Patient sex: M
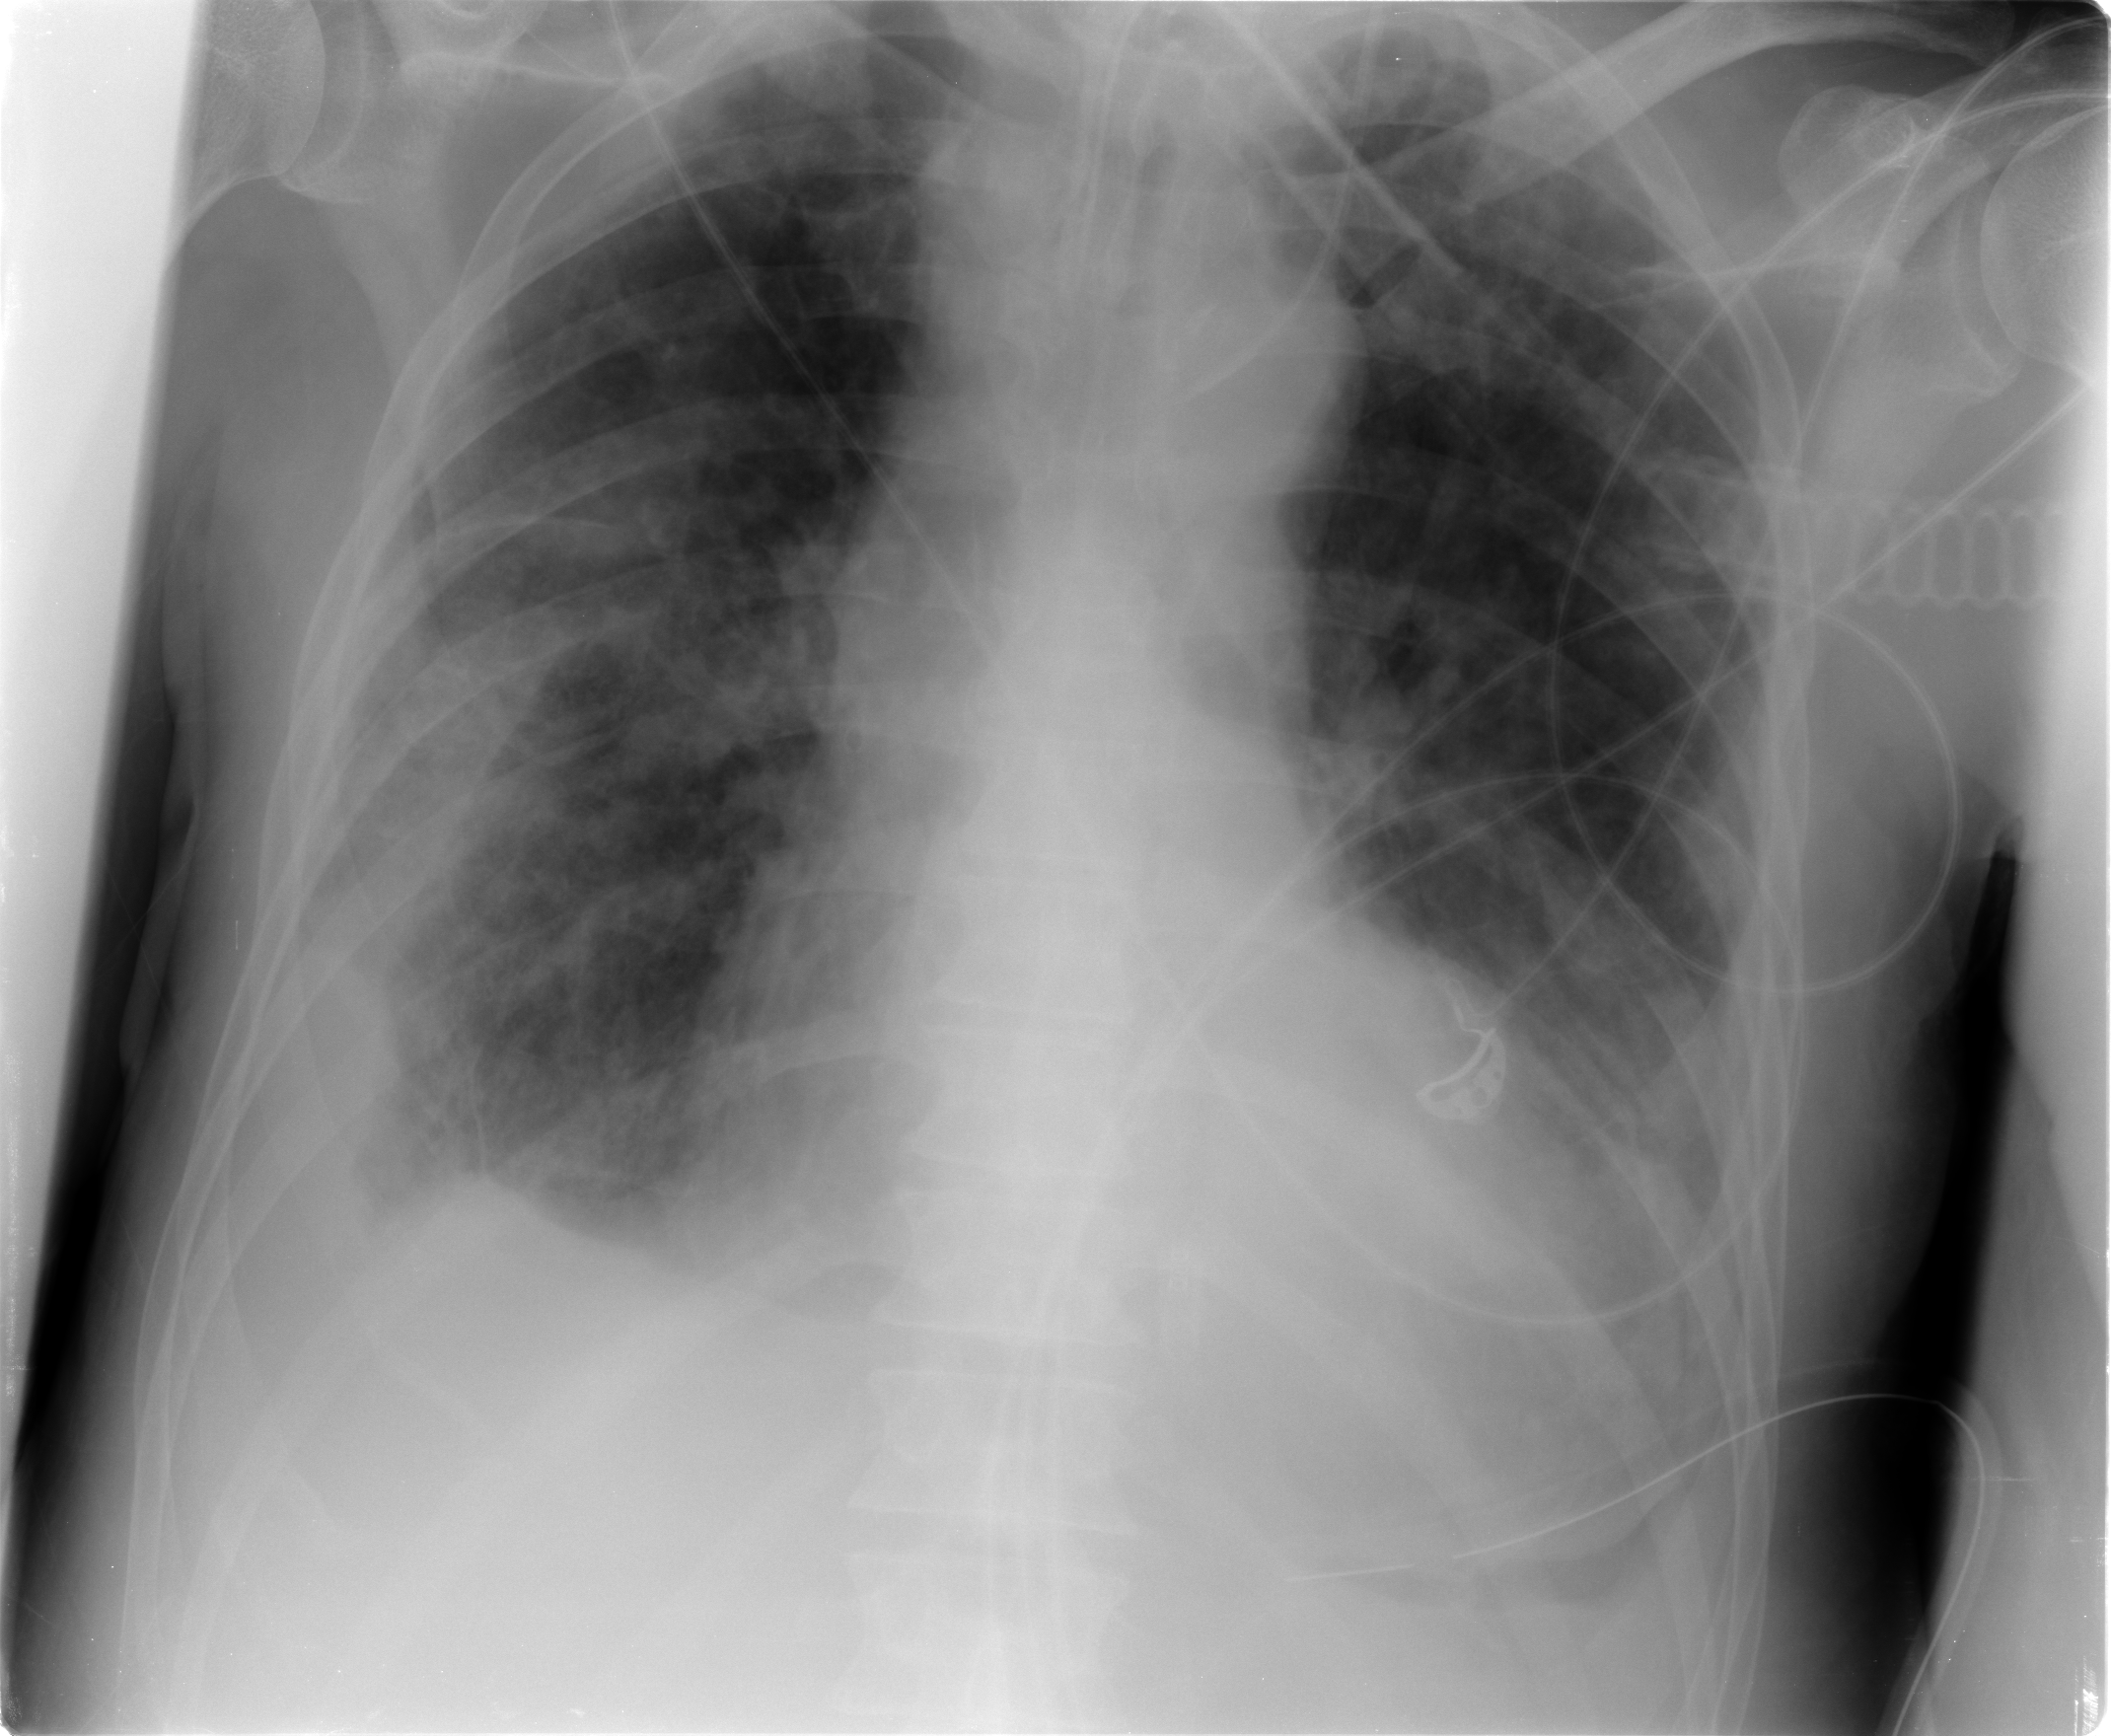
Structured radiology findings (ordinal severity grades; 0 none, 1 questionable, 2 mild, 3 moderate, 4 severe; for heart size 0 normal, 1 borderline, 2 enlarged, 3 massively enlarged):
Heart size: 2
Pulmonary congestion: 2
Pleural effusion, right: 2
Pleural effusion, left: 1
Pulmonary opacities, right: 2
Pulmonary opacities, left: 2
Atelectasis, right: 2
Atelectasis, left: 2